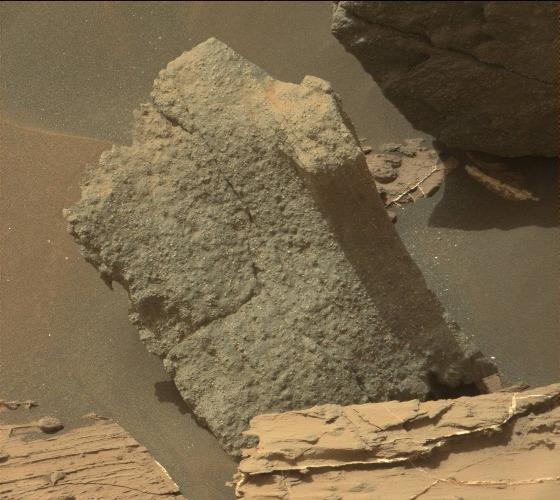
Terrain classes present: Bedrock, Gravel / Sand / Soil, Rock, Shadow